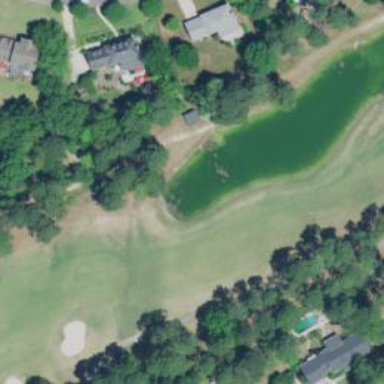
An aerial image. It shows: Water hazard on golf course. The hazard is natural water feature.